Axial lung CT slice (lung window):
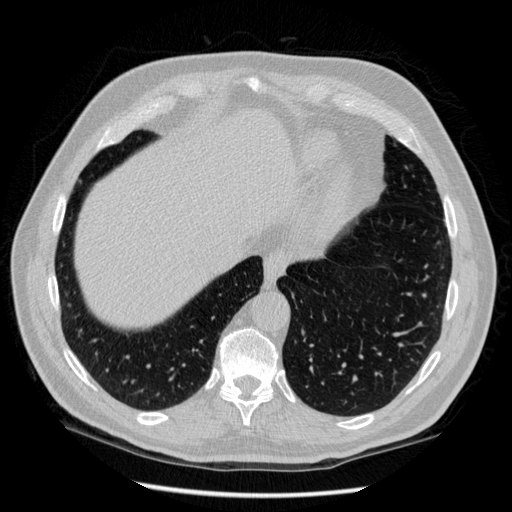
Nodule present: no